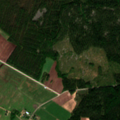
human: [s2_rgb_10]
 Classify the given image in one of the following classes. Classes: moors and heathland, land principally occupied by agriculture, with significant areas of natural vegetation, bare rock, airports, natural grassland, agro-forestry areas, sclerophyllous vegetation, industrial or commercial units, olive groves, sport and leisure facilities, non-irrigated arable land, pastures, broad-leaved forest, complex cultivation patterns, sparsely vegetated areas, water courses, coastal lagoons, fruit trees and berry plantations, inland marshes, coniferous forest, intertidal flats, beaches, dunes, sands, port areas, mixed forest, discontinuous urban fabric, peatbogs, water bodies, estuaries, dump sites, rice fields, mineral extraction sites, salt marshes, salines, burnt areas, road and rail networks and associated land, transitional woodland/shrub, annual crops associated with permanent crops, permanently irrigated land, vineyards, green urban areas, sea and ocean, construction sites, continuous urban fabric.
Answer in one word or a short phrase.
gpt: non-irrigated arable land, coniferous forest, transitional woodland/shrub